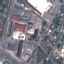
Land use / land cover: Industrial